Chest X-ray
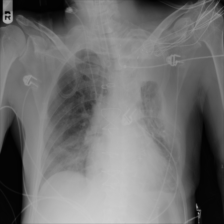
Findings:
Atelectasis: positive
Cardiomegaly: negative
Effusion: positive
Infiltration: negative
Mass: negative
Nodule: negative
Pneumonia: negative
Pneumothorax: negative
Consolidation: positive
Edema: negative
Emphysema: negative
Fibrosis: negative
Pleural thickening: negative
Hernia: negative